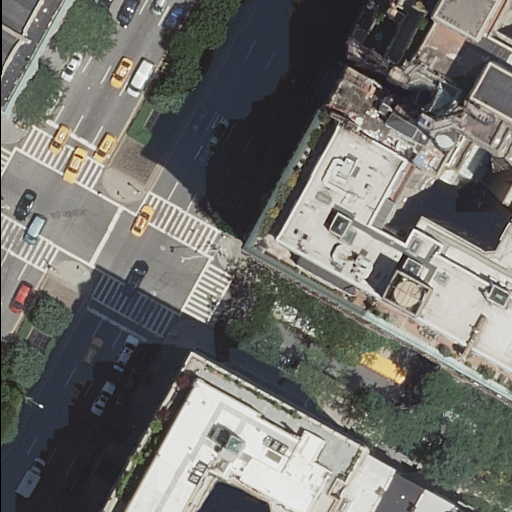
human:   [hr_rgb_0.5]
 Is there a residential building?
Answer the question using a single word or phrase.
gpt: yes

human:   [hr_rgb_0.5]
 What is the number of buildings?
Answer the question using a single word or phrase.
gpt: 8

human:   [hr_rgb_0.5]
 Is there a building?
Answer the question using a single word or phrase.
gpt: yes

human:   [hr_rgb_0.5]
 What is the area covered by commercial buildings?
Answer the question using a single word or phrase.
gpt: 0m2

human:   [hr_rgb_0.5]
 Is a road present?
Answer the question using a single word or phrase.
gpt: yes

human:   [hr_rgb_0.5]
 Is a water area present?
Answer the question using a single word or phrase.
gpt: no

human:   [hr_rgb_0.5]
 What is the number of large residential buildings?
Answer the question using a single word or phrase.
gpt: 2

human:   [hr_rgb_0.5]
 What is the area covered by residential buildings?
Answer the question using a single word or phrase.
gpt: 2697m2

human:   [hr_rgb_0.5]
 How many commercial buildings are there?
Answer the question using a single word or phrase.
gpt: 0

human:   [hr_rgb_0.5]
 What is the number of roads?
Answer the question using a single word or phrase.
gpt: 3

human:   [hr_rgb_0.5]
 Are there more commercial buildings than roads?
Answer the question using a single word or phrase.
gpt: no

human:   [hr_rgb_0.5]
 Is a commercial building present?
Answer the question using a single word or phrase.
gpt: no

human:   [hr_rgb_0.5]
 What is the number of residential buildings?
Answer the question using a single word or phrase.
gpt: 8

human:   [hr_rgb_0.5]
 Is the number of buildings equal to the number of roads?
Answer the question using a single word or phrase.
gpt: no

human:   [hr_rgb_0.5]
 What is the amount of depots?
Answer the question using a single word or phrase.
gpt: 0

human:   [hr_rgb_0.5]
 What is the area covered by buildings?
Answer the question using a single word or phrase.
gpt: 2697m2

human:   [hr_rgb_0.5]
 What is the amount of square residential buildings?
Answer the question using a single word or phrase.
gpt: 0

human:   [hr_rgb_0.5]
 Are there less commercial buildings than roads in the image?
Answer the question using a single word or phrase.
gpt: yes

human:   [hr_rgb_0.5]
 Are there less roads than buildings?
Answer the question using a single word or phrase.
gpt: yes

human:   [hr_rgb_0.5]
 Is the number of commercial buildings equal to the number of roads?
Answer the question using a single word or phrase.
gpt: no

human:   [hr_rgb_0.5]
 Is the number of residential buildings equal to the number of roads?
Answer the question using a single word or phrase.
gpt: no

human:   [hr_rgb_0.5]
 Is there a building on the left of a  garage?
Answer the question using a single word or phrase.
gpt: no

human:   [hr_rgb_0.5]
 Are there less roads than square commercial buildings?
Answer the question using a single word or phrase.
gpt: no

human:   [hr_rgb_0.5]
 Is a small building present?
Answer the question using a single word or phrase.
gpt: yes

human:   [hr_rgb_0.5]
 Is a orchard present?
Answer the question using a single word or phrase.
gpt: no

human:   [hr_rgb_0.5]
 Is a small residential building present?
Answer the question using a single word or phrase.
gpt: yes

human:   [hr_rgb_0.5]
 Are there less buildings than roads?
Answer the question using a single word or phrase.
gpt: no

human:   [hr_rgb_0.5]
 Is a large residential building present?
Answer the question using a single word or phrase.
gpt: yes

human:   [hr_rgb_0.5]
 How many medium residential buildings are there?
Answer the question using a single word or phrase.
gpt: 5

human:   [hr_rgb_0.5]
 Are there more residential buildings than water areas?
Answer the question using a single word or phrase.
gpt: yes

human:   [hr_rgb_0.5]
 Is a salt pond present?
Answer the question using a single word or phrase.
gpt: no

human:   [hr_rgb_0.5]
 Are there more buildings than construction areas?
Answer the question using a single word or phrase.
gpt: yes

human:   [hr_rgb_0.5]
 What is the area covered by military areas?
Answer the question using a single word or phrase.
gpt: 0m2

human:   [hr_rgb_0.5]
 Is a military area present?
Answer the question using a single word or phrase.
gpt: no

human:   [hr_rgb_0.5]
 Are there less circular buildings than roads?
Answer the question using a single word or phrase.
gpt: yes

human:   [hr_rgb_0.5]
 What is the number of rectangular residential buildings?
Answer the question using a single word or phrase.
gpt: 5

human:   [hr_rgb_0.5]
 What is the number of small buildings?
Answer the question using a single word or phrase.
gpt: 1

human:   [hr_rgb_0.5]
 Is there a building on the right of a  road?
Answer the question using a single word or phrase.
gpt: yes

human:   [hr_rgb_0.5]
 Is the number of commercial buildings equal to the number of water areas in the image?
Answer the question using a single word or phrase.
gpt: yes

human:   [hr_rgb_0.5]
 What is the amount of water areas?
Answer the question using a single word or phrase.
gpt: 0

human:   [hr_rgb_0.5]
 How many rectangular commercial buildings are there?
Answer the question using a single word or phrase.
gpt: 0

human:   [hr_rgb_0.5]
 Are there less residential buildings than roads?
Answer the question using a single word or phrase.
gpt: no

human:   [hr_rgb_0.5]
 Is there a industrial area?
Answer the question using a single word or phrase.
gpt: no

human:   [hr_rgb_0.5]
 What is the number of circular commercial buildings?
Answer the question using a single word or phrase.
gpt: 0

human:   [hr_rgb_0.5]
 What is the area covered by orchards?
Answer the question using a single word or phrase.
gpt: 0m2

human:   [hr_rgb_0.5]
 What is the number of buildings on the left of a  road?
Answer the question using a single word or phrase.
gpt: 1

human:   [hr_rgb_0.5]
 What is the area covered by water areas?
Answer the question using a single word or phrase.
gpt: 0m2

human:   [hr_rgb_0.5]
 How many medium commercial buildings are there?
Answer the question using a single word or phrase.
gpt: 0

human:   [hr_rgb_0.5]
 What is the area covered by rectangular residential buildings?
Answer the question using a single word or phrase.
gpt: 994m2

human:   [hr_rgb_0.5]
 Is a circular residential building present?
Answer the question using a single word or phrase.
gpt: no

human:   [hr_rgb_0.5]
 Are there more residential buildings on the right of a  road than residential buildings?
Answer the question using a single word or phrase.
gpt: no

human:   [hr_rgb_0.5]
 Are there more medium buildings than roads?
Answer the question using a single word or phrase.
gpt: yes

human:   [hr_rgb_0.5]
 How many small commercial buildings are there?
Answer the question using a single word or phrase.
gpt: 0

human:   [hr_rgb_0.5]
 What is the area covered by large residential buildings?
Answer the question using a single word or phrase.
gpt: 1499m2

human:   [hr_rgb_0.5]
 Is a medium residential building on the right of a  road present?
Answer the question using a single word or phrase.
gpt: yes

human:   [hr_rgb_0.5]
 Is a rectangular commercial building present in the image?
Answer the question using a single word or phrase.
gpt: no

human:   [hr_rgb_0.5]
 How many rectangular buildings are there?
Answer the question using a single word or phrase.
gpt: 5

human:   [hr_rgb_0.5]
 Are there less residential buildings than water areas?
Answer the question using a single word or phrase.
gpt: no

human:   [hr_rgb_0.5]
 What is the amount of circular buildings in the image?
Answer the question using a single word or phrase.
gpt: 0

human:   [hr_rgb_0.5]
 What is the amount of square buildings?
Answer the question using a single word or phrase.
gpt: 0

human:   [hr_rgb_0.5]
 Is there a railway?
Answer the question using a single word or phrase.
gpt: no

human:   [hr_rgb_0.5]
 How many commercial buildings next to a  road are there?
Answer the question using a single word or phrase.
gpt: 0

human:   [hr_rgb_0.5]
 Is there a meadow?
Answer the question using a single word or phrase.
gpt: no

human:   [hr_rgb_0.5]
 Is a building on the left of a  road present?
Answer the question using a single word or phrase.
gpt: yes